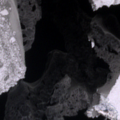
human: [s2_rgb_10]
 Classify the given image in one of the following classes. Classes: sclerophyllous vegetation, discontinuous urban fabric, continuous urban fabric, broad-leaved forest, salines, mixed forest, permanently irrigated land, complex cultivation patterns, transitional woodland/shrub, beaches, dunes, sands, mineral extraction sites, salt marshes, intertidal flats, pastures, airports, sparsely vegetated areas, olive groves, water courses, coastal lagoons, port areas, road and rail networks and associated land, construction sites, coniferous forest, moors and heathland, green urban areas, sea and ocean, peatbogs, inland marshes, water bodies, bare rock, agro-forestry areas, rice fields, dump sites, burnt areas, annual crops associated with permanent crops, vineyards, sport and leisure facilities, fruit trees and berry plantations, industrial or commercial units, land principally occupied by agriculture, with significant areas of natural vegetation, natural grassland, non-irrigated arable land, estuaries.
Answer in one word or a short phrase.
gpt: sea and ocean